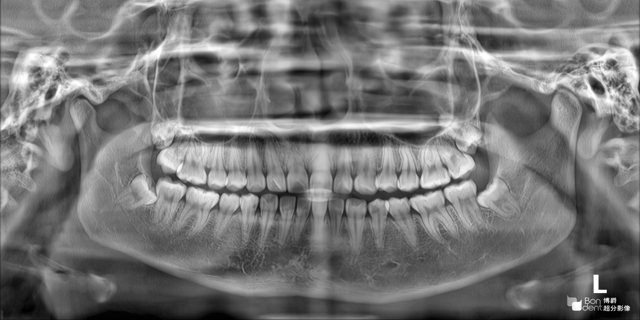
adult